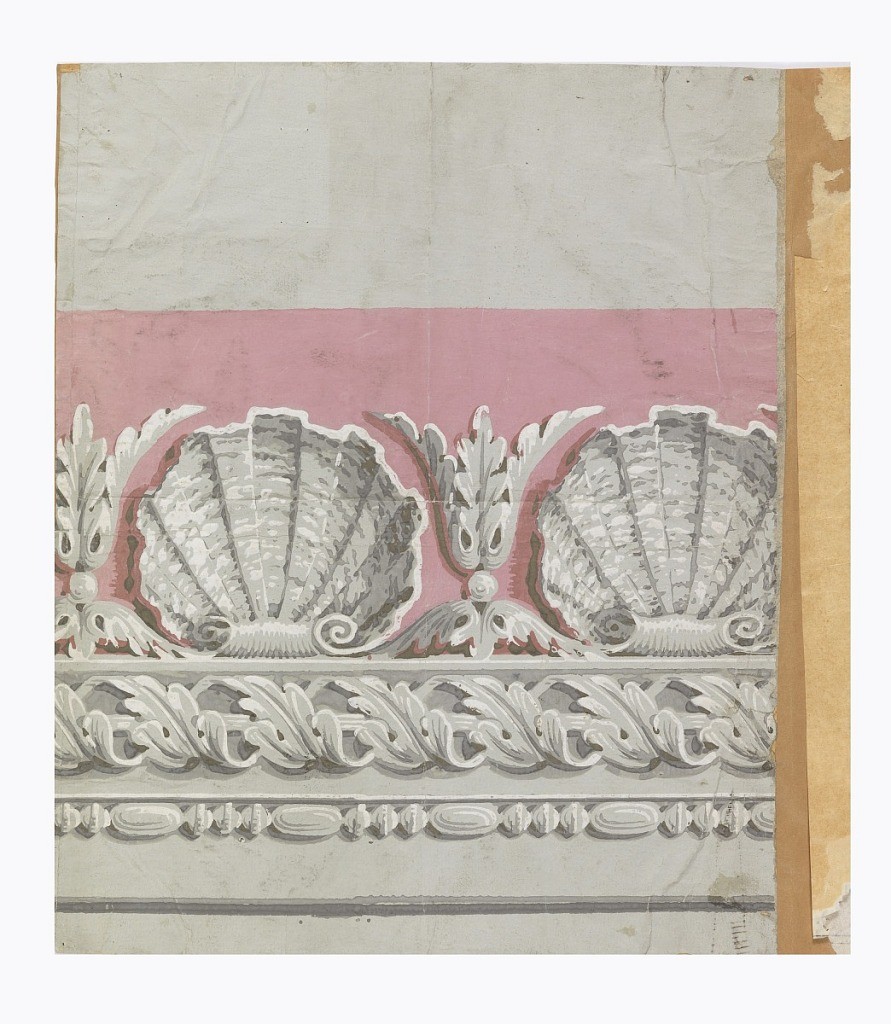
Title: Border
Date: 1810–20
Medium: Block-printed
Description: Top band of shell and acanthus with pink background. Central band of rod with acanthus twist. Bottom boand of bead and reel. Printed in grisaille with pink background on gray ground.